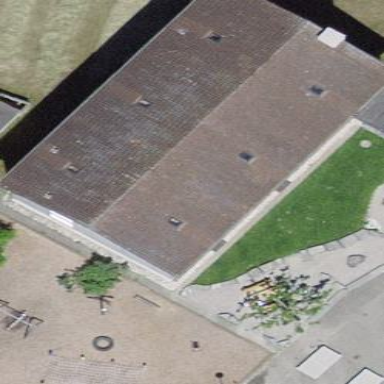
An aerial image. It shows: School building.